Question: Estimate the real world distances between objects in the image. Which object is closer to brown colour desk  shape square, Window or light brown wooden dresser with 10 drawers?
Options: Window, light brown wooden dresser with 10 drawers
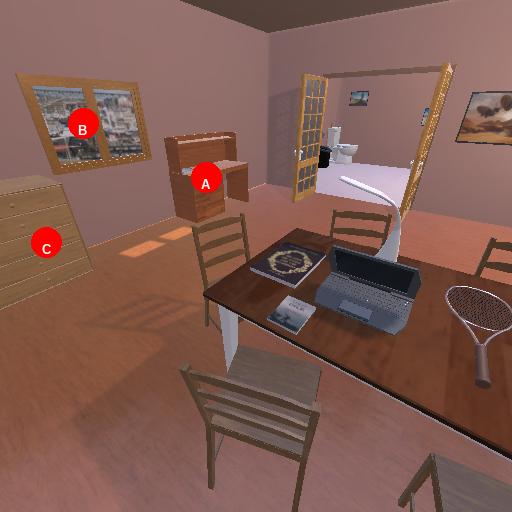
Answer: Window